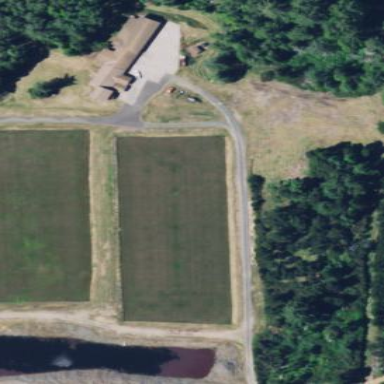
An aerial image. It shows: Farmland with cranberries as the main crop.